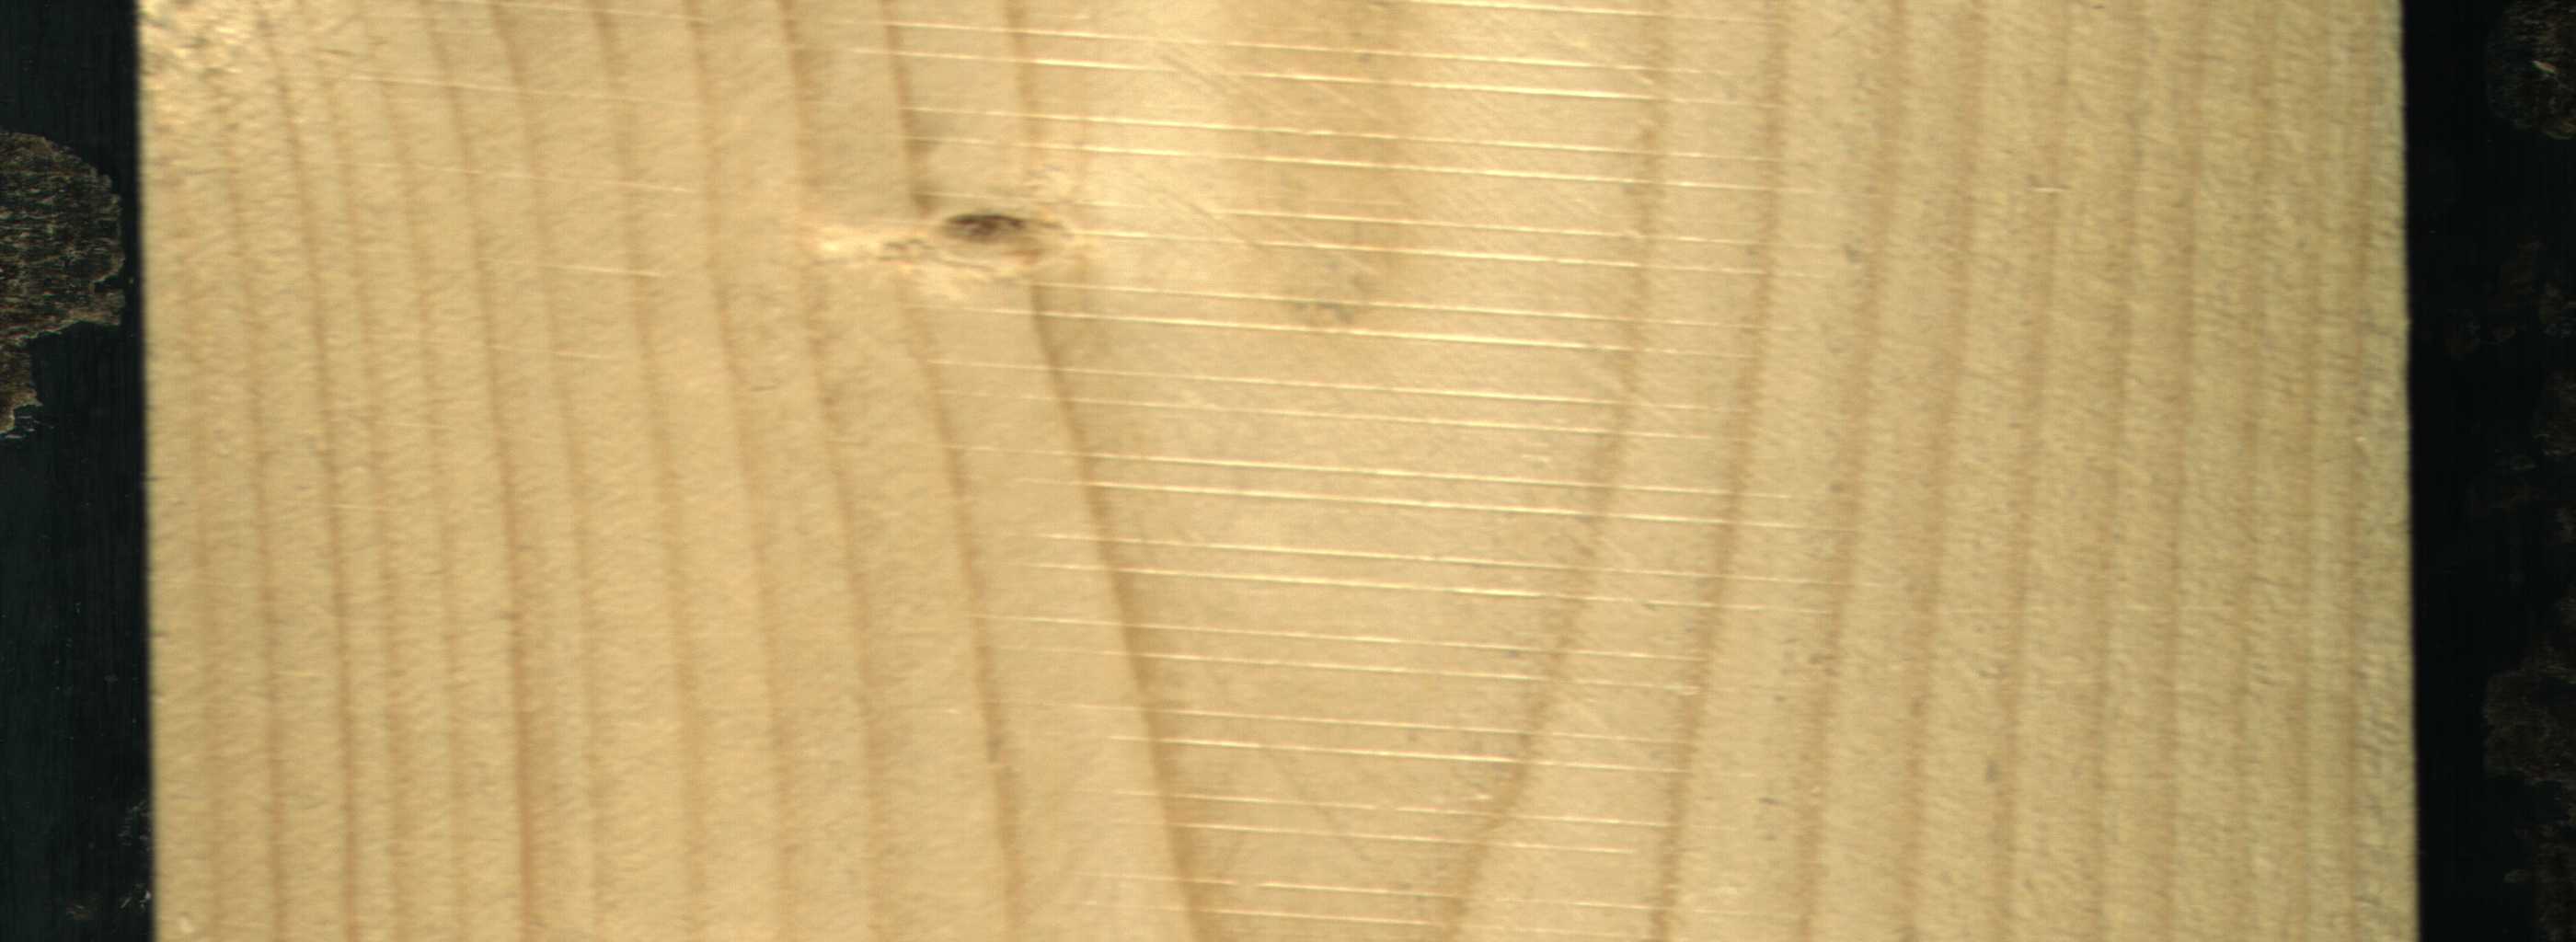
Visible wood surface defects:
Live_Knot